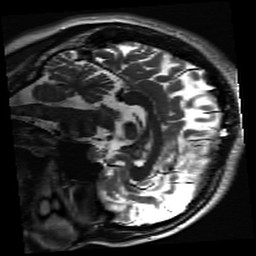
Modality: inplaneT2
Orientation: sagittal